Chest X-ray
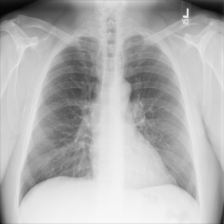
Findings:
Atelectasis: negative
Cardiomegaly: negative
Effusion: negative
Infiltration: negative
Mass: negative
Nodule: negative
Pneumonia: negative
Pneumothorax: negative
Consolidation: negative
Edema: negative
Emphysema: negative
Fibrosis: negative
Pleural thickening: negative
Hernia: negative